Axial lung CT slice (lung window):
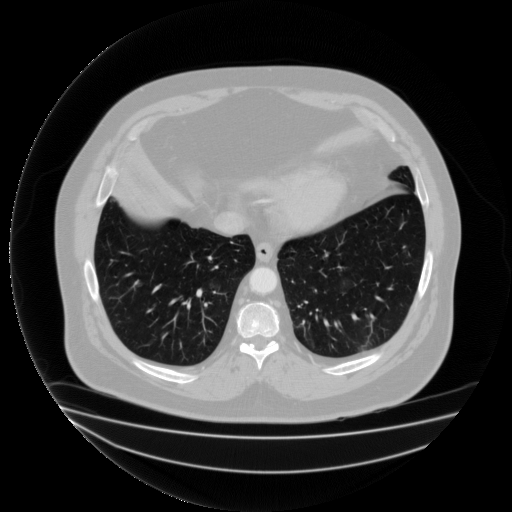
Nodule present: yes
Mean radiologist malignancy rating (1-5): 3